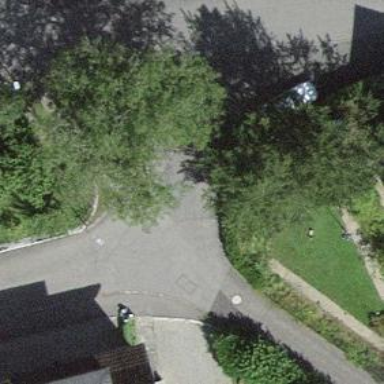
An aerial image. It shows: Asphalt road in residential area.